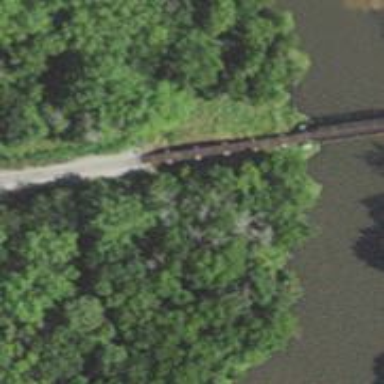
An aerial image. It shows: Bridge over single railway track.